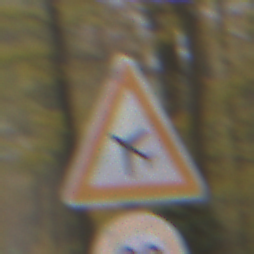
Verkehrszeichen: FlugbetriebRechts
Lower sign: Geschwindigkeit80
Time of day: MorningAfternoon
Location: Outdoor (Nature)
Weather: Overcast
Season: Autumn
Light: Natural